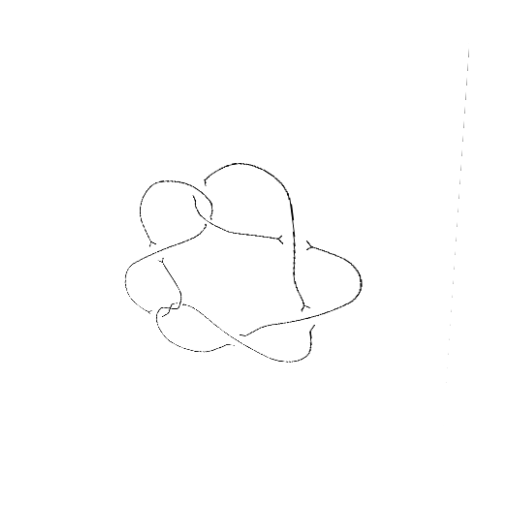
Crossing number: 9